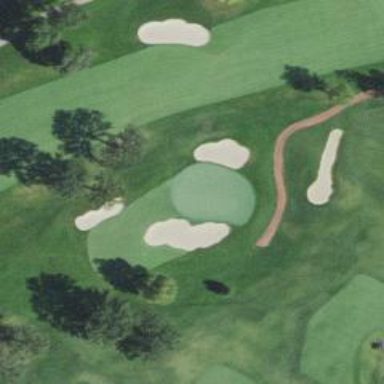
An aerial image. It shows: View of golf hole.